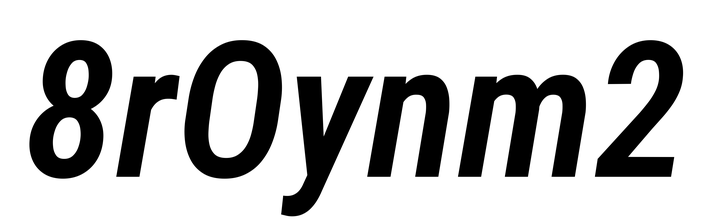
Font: Roboto-Italic_Condensed_SemiBold_Italic